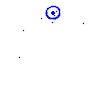
Particle: proton